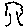
Label: tree